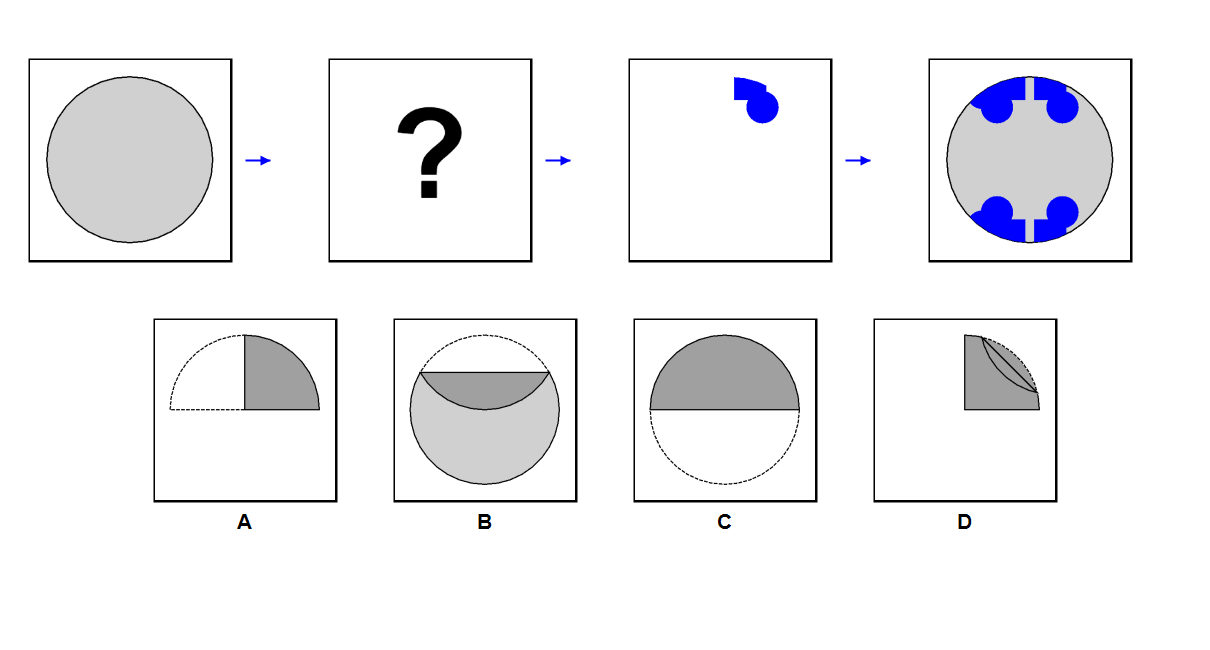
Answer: B